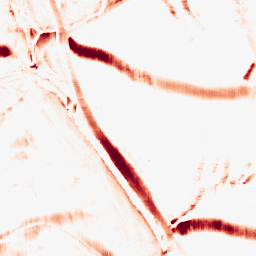
Category: morphological
Decomposition family: morphological_rect
Decomposition parameters: operation: opening
width: 10
height: 20
Upsampling method: bspline
Upsampling parameters: scale: 2
Upsampling scale: 2